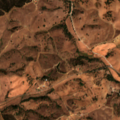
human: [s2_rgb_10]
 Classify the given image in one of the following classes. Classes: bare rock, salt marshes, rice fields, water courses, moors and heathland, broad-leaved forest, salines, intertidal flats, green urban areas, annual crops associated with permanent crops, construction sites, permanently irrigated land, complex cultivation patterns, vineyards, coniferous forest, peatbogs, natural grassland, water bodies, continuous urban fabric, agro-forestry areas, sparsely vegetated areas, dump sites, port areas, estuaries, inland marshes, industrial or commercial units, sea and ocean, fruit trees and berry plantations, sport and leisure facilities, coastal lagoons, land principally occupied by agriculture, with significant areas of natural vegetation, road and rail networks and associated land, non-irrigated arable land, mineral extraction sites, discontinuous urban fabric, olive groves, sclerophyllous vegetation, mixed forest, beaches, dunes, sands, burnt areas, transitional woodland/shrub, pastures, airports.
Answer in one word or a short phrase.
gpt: non-irrigated arable land, land principally occupied by agriculture, with significant areas of natural vegetation, broad-leaved forest, transitional woodland/shrub